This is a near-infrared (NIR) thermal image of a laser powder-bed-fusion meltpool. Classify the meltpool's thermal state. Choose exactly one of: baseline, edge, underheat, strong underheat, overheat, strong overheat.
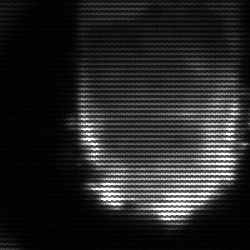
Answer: baseline